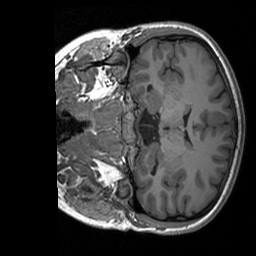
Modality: T1w
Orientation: coronal
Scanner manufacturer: siemens
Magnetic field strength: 3 T
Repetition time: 1.76 s
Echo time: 0.0022 s